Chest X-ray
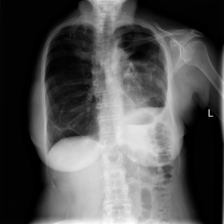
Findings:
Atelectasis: negative
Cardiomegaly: negative
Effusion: negative
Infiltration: negative
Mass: negative
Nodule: negative
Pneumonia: negative
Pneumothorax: negative
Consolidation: negative
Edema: negative
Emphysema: negative
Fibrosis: negative
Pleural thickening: negative
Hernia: negative